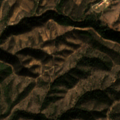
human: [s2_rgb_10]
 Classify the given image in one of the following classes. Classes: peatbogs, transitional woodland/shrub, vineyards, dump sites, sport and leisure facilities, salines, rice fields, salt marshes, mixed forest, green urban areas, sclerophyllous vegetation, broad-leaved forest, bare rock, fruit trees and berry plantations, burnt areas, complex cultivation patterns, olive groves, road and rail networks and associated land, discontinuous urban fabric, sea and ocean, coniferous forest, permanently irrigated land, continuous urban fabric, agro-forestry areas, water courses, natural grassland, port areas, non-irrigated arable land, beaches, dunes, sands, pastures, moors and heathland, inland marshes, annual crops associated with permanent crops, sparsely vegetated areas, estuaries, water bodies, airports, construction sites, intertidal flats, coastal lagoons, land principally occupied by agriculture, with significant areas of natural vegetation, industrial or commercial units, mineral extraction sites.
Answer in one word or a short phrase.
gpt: broad-leaved forest, sclerophyllous vegetation, transitional woodland/shrub